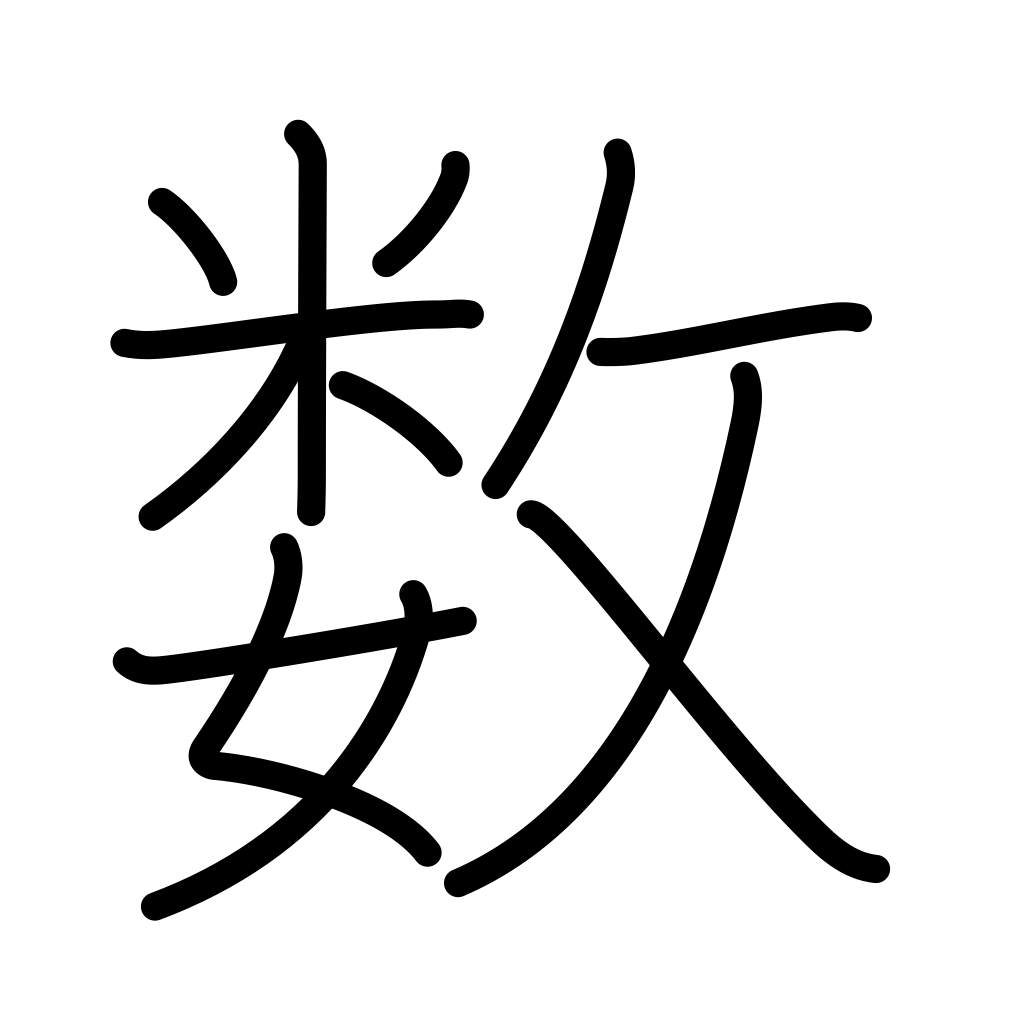
Meaning: number, strength, fate, law, figures